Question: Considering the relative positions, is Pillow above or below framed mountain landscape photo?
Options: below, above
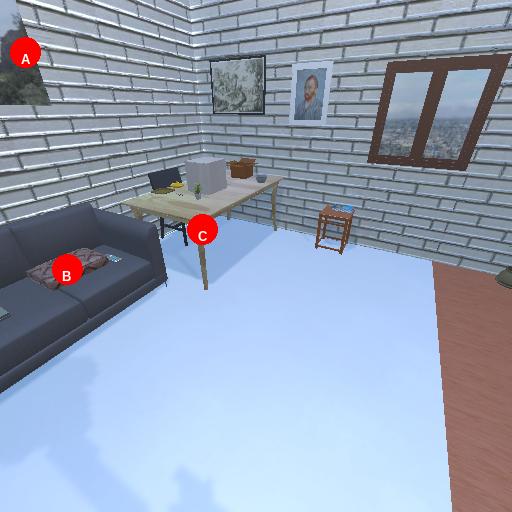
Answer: below